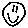
Label: smiley face